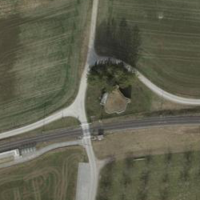
EUNIS habitat code: 52
Species observed at this site:
Anas acuta
Numenius arquata
Corvus corone
Cygnus olor
Spatula clypeata
Anas crecca
Ardea alba
Mareca strepera
Veronica persica
Mergus merganser
Veronica arvensis
Carduelis carduelis